Field crop: maize
Growth stage: 2
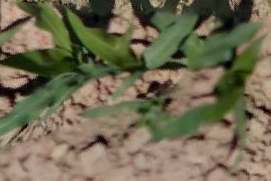
Species: maize